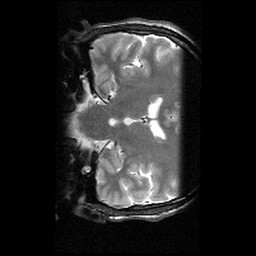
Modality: T2w
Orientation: coronal
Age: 22
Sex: male
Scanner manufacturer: siemens
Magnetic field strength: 3 T
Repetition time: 6.26 s
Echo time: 0.064 s